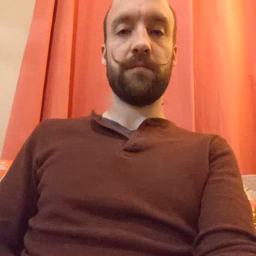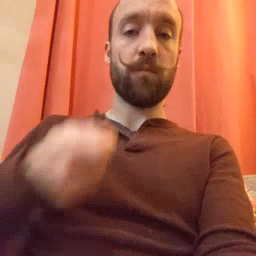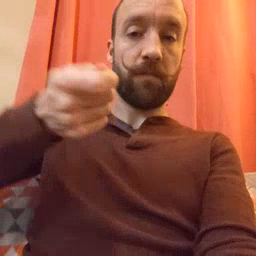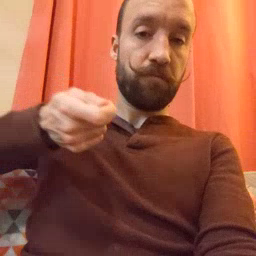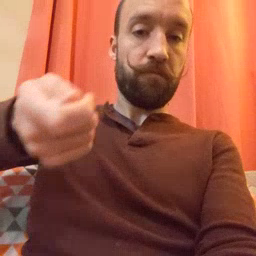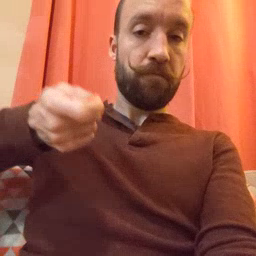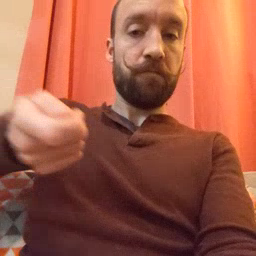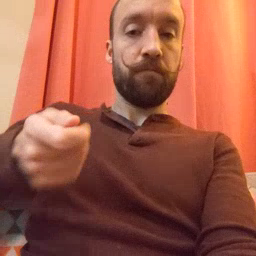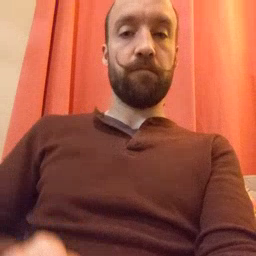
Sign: vacuum